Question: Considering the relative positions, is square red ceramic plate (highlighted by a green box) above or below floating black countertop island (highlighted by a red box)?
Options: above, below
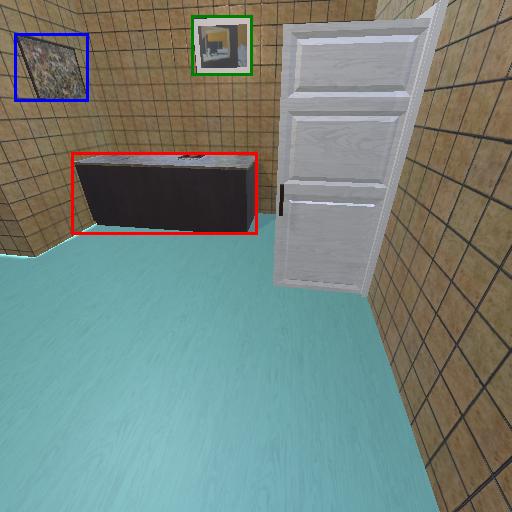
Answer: above